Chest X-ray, AP view. Patient: 63 years old, sex M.
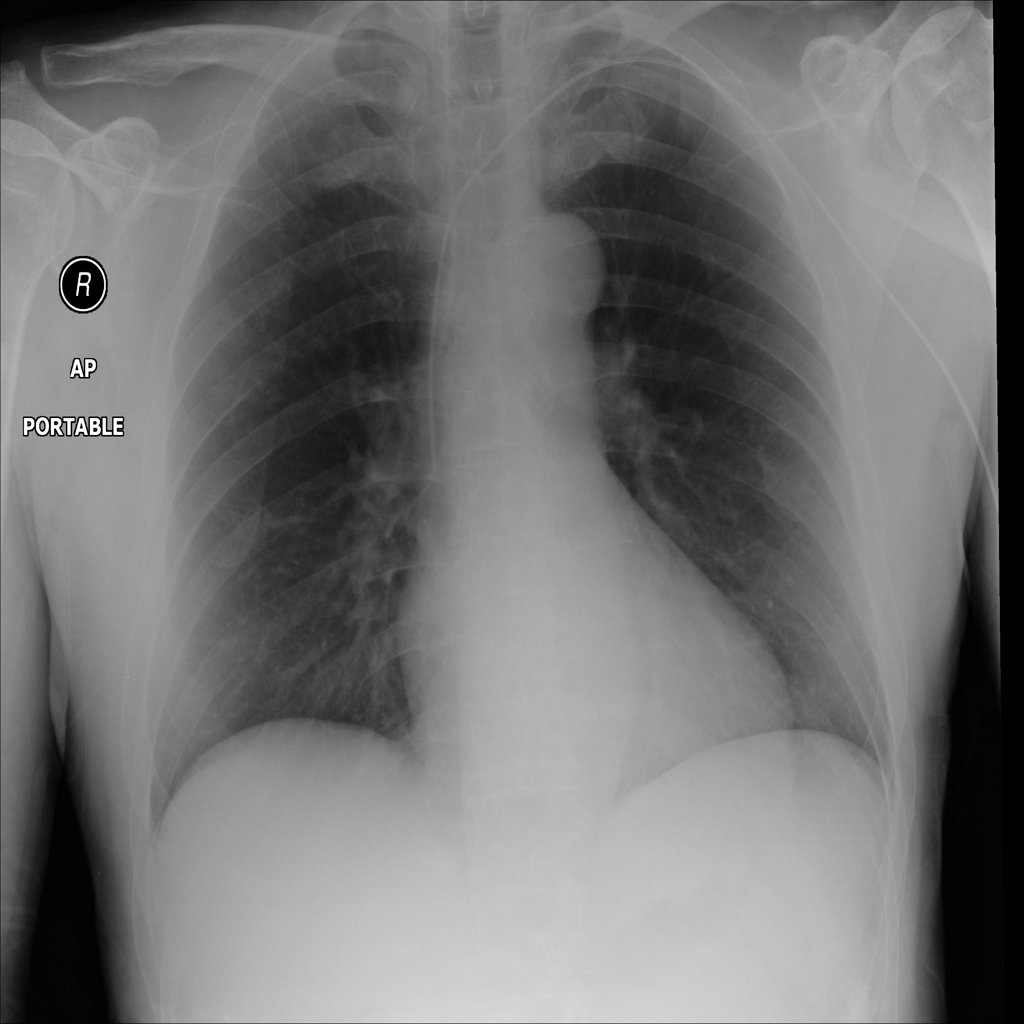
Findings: No Finding